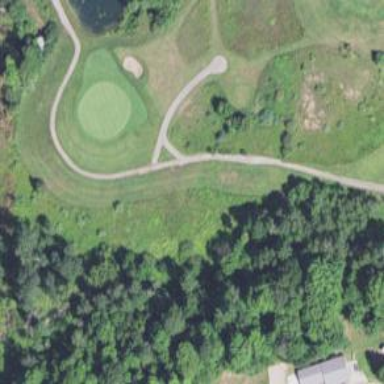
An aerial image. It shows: Service road designated as golf cart path.